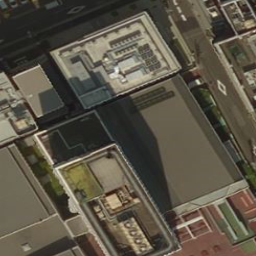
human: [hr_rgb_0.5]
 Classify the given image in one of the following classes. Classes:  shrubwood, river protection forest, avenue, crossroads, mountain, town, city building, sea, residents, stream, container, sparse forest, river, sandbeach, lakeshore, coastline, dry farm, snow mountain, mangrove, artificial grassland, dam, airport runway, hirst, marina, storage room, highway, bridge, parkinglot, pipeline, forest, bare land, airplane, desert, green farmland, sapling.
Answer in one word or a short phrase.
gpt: city building